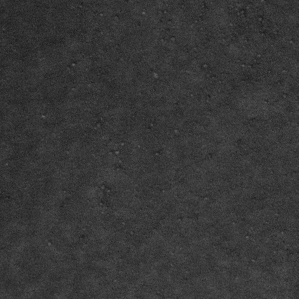
Label: frost